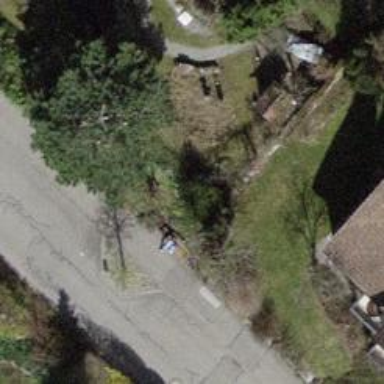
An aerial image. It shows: Bench for seating.